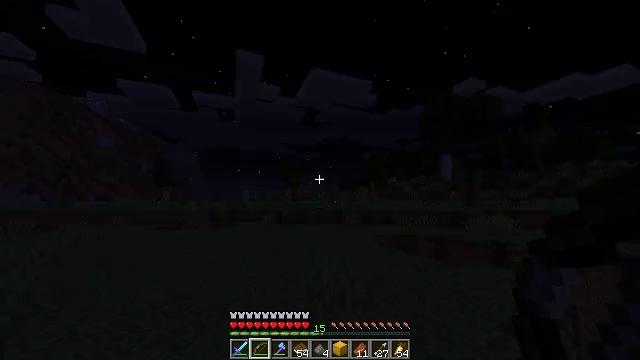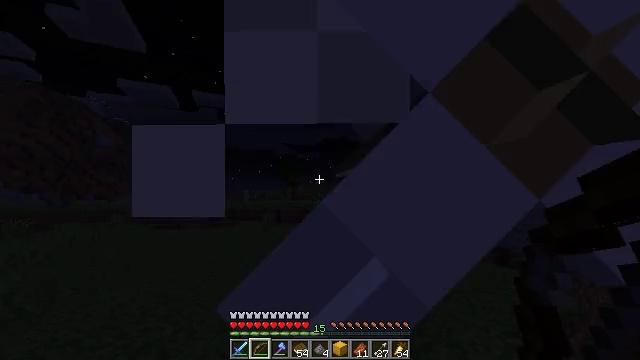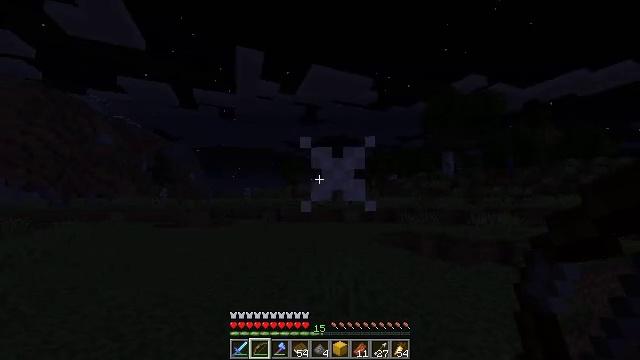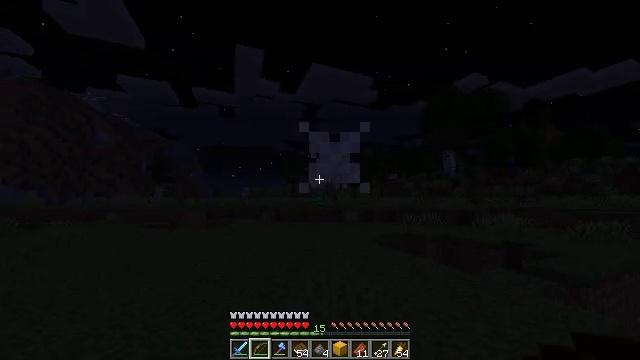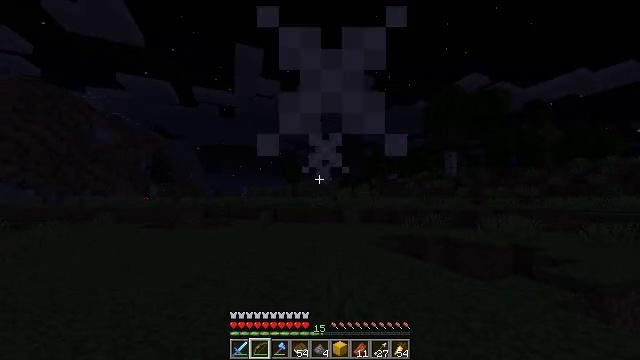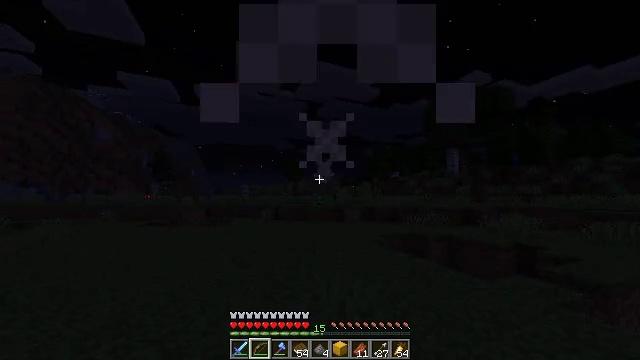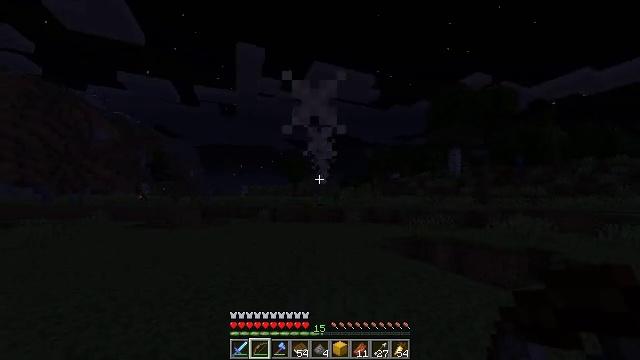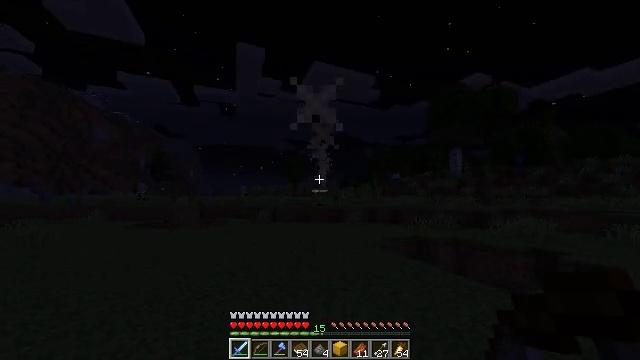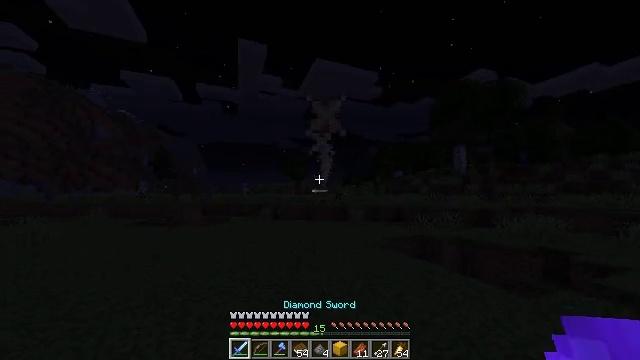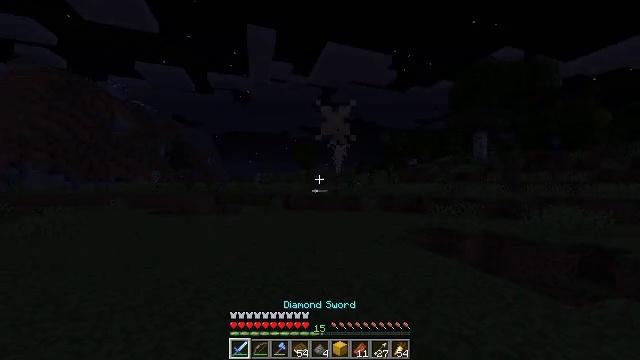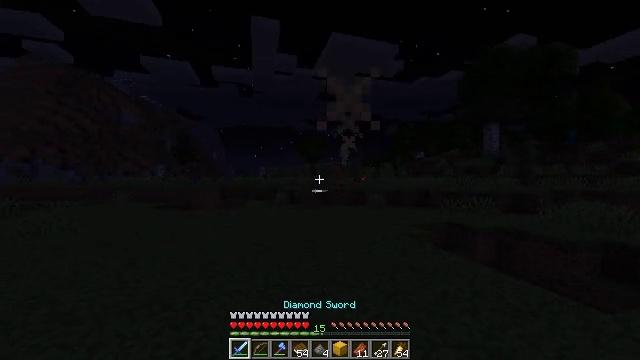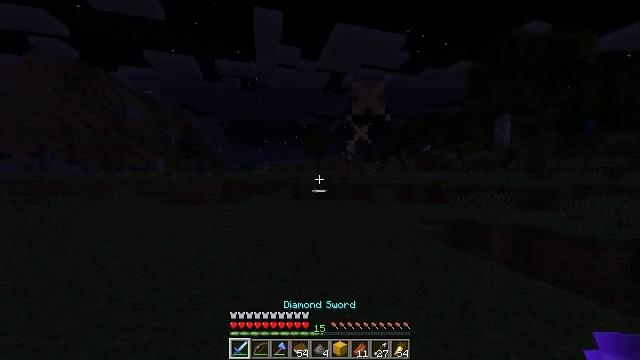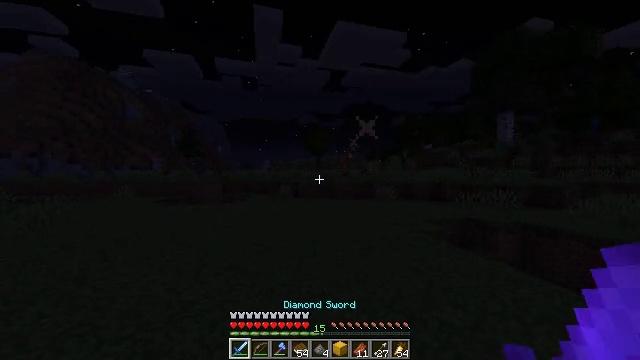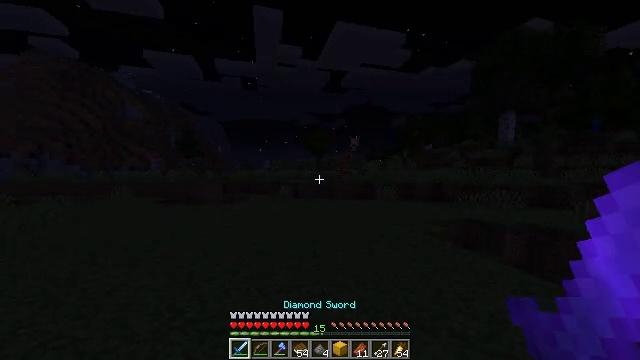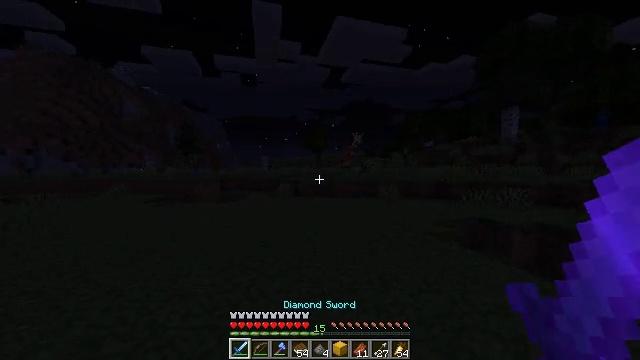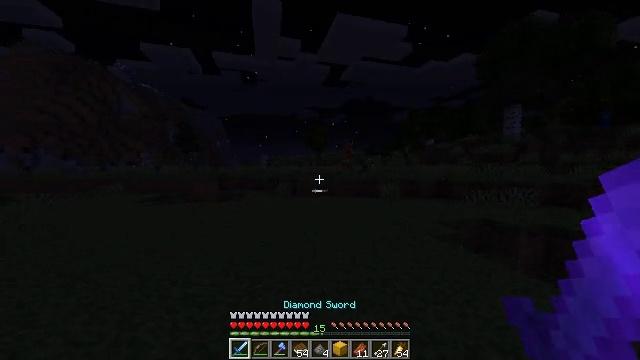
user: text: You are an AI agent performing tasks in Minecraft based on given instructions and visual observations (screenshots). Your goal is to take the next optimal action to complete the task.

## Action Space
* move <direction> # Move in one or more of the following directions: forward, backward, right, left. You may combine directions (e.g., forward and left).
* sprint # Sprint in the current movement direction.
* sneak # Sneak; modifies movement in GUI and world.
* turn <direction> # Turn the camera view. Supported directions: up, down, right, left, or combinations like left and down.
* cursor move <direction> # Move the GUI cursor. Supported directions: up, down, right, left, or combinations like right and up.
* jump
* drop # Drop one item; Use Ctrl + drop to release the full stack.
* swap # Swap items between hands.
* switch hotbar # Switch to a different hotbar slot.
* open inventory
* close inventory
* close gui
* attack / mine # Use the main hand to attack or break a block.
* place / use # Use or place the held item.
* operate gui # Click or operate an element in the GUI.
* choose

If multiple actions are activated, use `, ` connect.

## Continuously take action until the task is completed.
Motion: motion action
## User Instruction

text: Defeat the creeper.
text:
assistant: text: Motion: move forward, sprint
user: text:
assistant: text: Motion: move forward, sprint
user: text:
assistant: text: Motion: move forward, sprint
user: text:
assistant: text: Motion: move forward
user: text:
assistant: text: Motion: move forward
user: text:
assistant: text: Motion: move forward
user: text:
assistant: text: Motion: move forward, switch to hotbar 1
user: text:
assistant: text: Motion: move forward, switch to hotbar 1
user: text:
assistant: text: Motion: move forward, turn left and down, switch to hotbar 1
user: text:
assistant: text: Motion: move forward, turn left and down
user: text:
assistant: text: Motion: move forward, turn left and down
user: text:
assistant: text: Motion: move forward, sprint
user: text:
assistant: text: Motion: move forward, sprint
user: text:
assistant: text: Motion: move forward, sprint
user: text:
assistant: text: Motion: move forward, sprint
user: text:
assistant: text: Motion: move forward, sprint
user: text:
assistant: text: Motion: move forward, sprint
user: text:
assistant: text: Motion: move forward, sprint
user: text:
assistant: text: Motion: move forward, sprint
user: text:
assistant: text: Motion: move forward and move left, sprint
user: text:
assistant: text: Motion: move forward and move left, sprint
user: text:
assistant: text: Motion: move forward and move left, sprint, turn down
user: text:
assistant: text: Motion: move forward and move left, sprint, turn down
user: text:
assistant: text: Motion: move forward, sprint
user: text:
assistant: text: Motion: move forward, sprint
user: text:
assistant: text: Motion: move forward and move left, sprint
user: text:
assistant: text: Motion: move forward and move left, sprint
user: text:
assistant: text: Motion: move forward and move left, sprint
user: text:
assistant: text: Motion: move forward and move left, sprint, turn right
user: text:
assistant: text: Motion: move forward, sprint, turn right